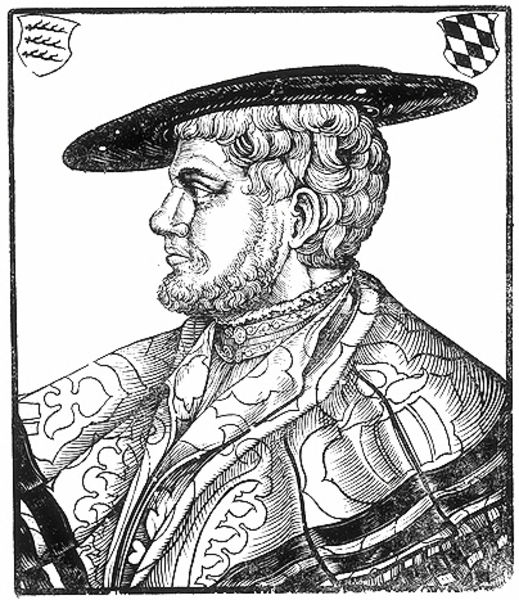
Titel: Bildnis des Herzogs Ulrich von Württemberg
Künstler: Hans Brosamer
Institution: (Seriendruck)
Schlagwörter: mann, umhang, frisur, haar, hut, mund, nase, ohr, profil, schwarz, stirn, weiss, zeichnung, blick, muster, bart, hemd, mütze, band, falten, gesicht, kleidung, kragen, rahmen, bildnis, hals, portrait, porträt, auge, gewand, haare, mantel, kaufmann, saum, kinn, lippen, locken, vornehm, ranken, kopfbedeckung, seitlich, kette, grafik, dick, bayern, druck, schwarzweiss, druckgrafik, radierung, stich, barrett, backenbart, wappen, raute, rauten, barett, mittelalter, kupferstich, bayerisch, fugger, dürrer, mann bart, württemberg, bart wappen, linksprofil